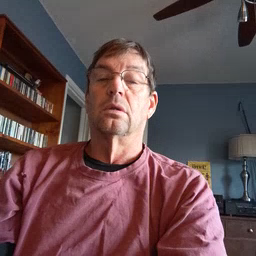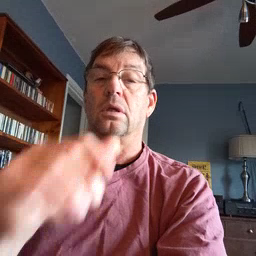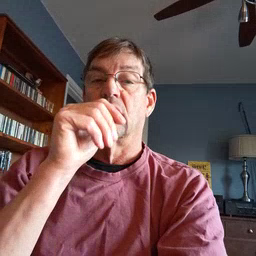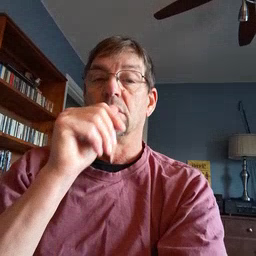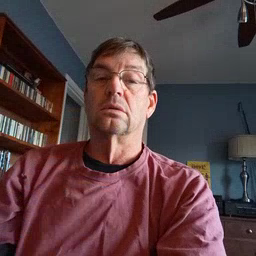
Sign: nuts